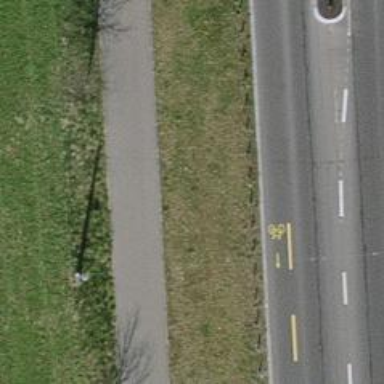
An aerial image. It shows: Bollard.